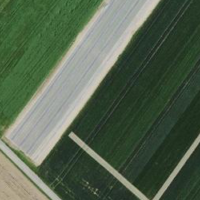
EUNIS habitat code: 52
Species observed at this site:
Beta vulgaris